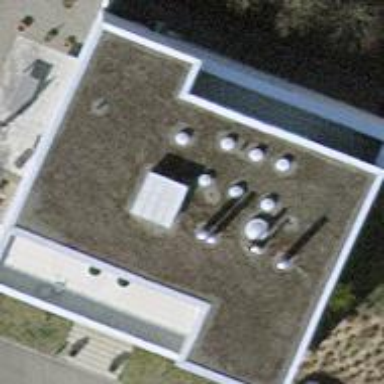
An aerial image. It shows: Building part with flat roof.